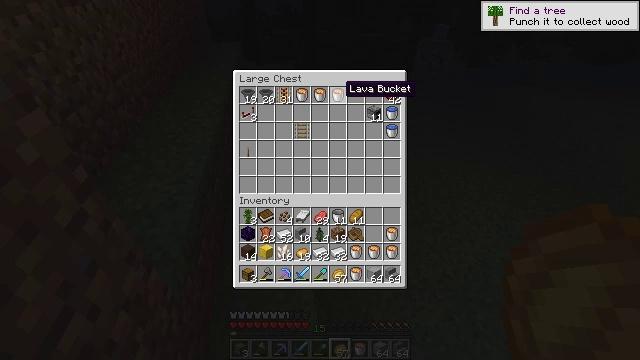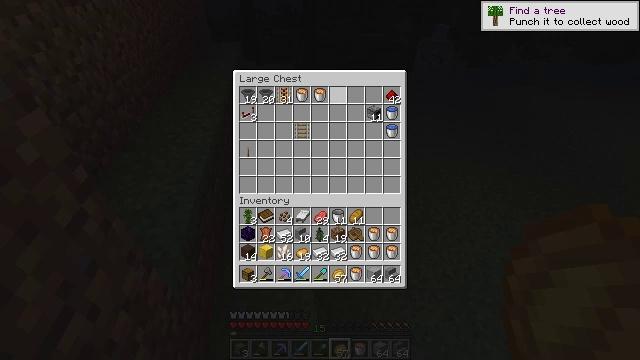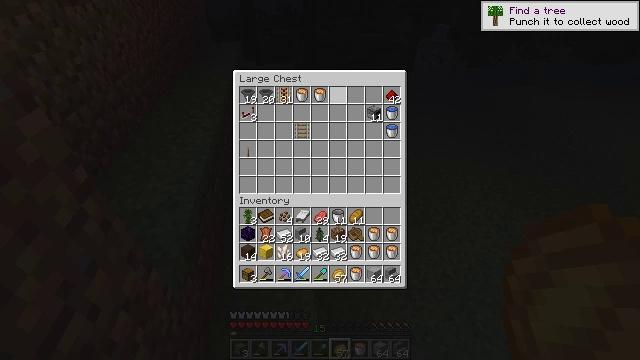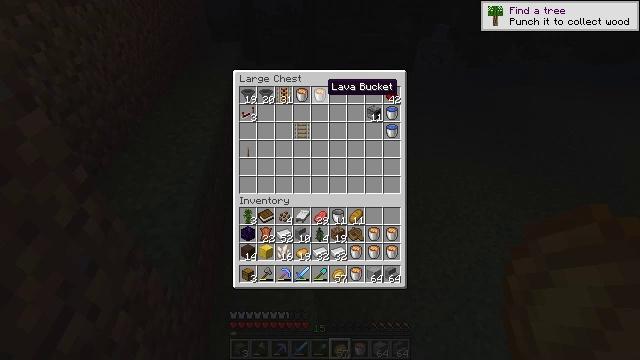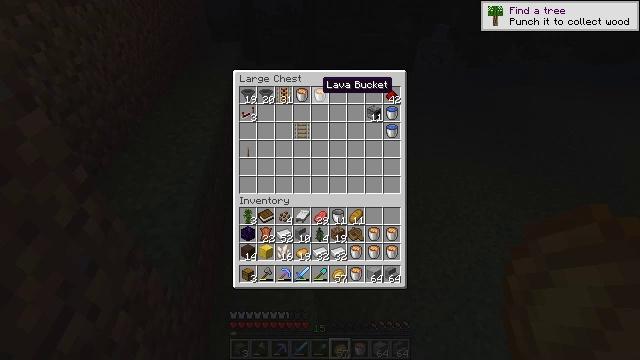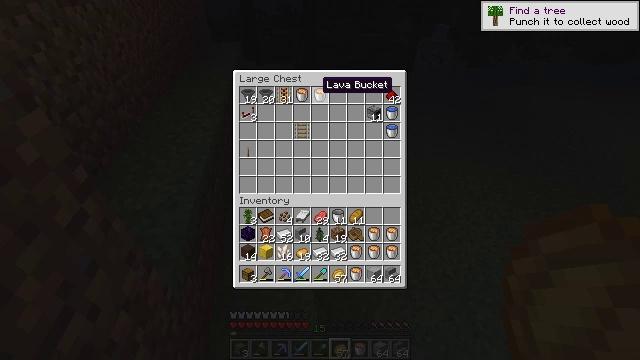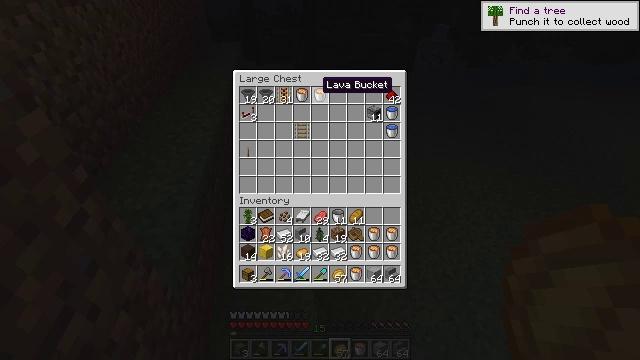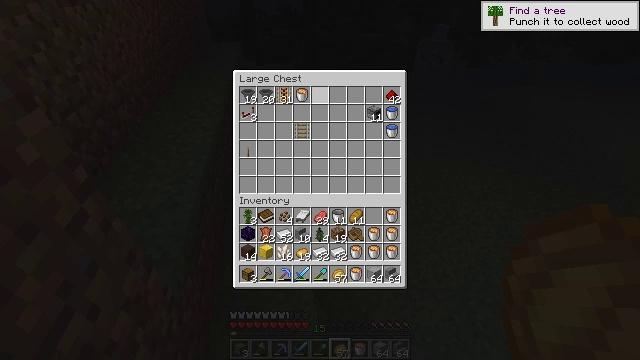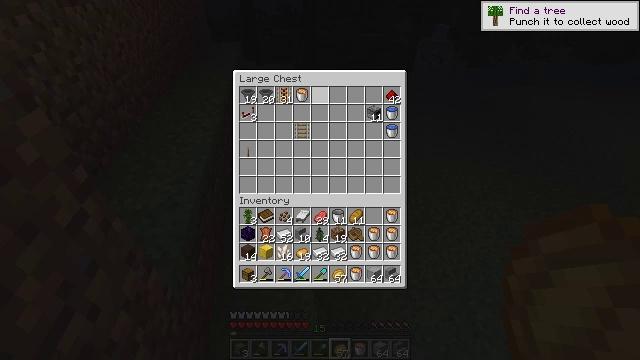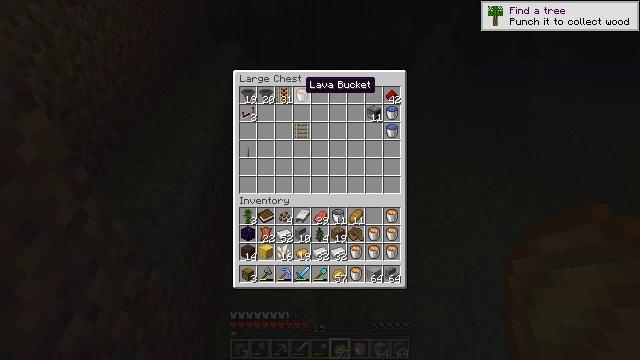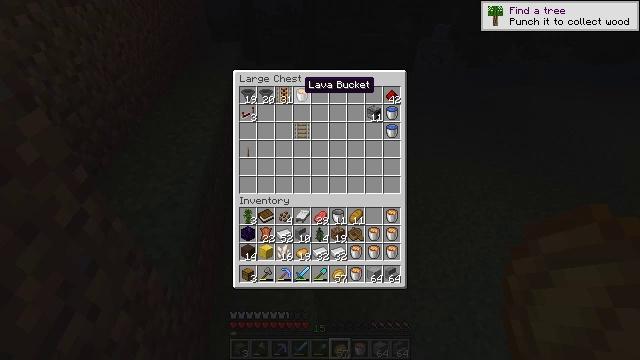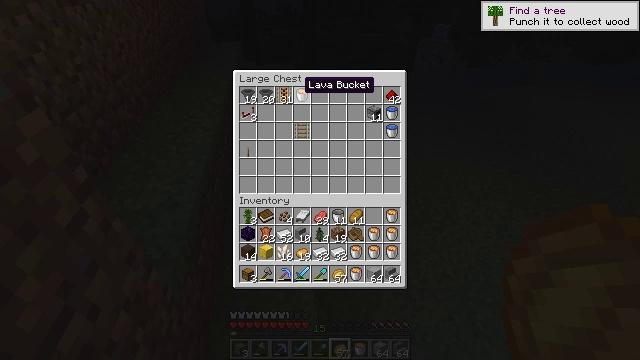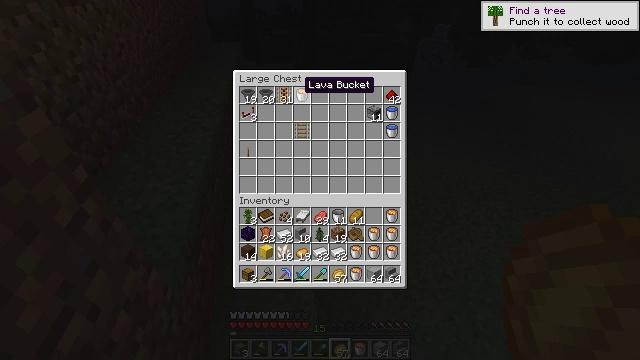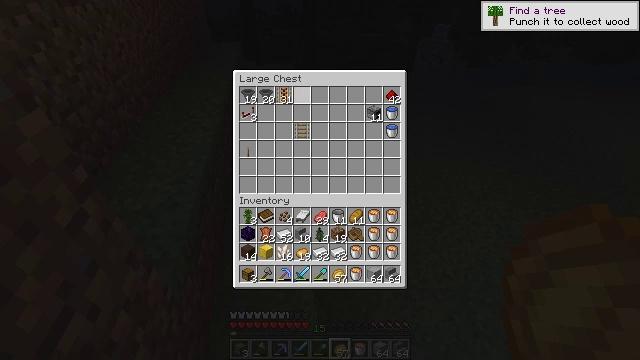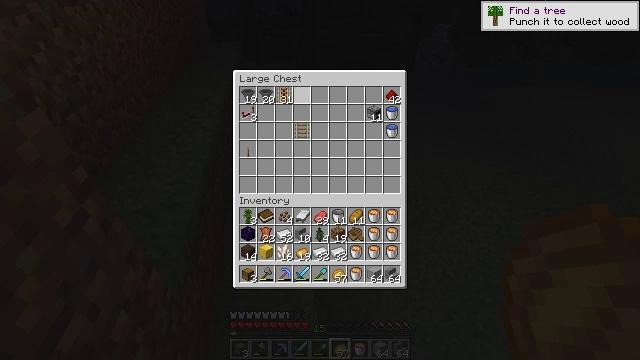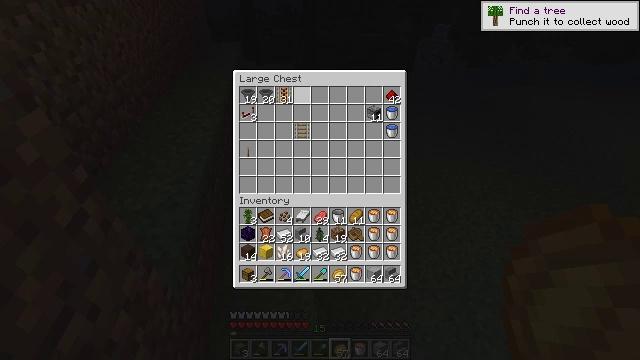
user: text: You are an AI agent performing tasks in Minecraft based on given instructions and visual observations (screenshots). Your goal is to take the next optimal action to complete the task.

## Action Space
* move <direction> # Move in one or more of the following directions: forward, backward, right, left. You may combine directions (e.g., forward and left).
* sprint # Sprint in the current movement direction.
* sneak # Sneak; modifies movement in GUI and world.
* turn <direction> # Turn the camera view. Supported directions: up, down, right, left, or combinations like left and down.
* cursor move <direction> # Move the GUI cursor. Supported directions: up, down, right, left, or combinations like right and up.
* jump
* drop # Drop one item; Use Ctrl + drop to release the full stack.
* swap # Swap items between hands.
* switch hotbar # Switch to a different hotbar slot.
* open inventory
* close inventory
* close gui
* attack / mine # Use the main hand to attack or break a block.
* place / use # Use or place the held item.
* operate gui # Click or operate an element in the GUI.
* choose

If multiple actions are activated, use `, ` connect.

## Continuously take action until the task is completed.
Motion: motion action
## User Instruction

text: Drop a baked potato.
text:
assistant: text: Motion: sneak, attack / mine
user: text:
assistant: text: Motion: sneak, attack / mine
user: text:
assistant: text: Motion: sneak, turn left
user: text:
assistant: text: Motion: sneak
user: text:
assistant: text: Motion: sneak
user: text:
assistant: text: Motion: sneak
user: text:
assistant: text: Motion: sneak, attack / mine
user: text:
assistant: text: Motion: sneak, attack / mine
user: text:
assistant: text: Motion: sneak, turn left
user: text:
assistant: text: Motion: sneak
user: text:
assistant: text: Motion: sneak
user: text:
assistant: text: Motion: sneak
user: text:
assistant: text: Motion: sneak, attack / mine
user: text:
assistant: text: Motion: sneak, attack / mine
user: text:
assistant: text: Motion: sneak
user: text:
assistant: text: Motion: sneak
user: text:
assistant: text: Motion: sneak
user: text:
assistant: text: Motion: sneak
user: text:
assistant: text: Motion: sneak
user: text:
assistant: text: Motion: sneak
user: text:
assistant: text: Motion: sneak
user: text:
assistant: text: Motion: no_op
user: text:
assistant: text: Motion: no_op
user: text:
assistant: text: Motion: no_op
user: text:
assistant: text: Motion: no_op
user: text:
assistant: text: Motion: no_op
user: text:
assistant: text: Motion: no_op
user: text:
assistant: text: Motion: no_op
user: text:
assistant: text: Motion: no_op
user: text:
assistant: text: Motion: turn right and down